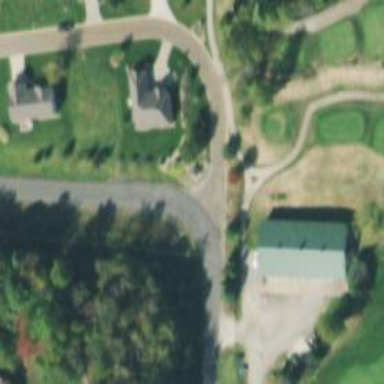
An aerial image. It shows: Service road designated as golf cart path.